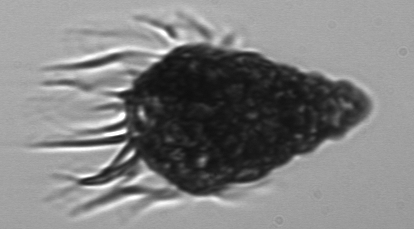
Label: Laboea_strobila